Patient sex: M
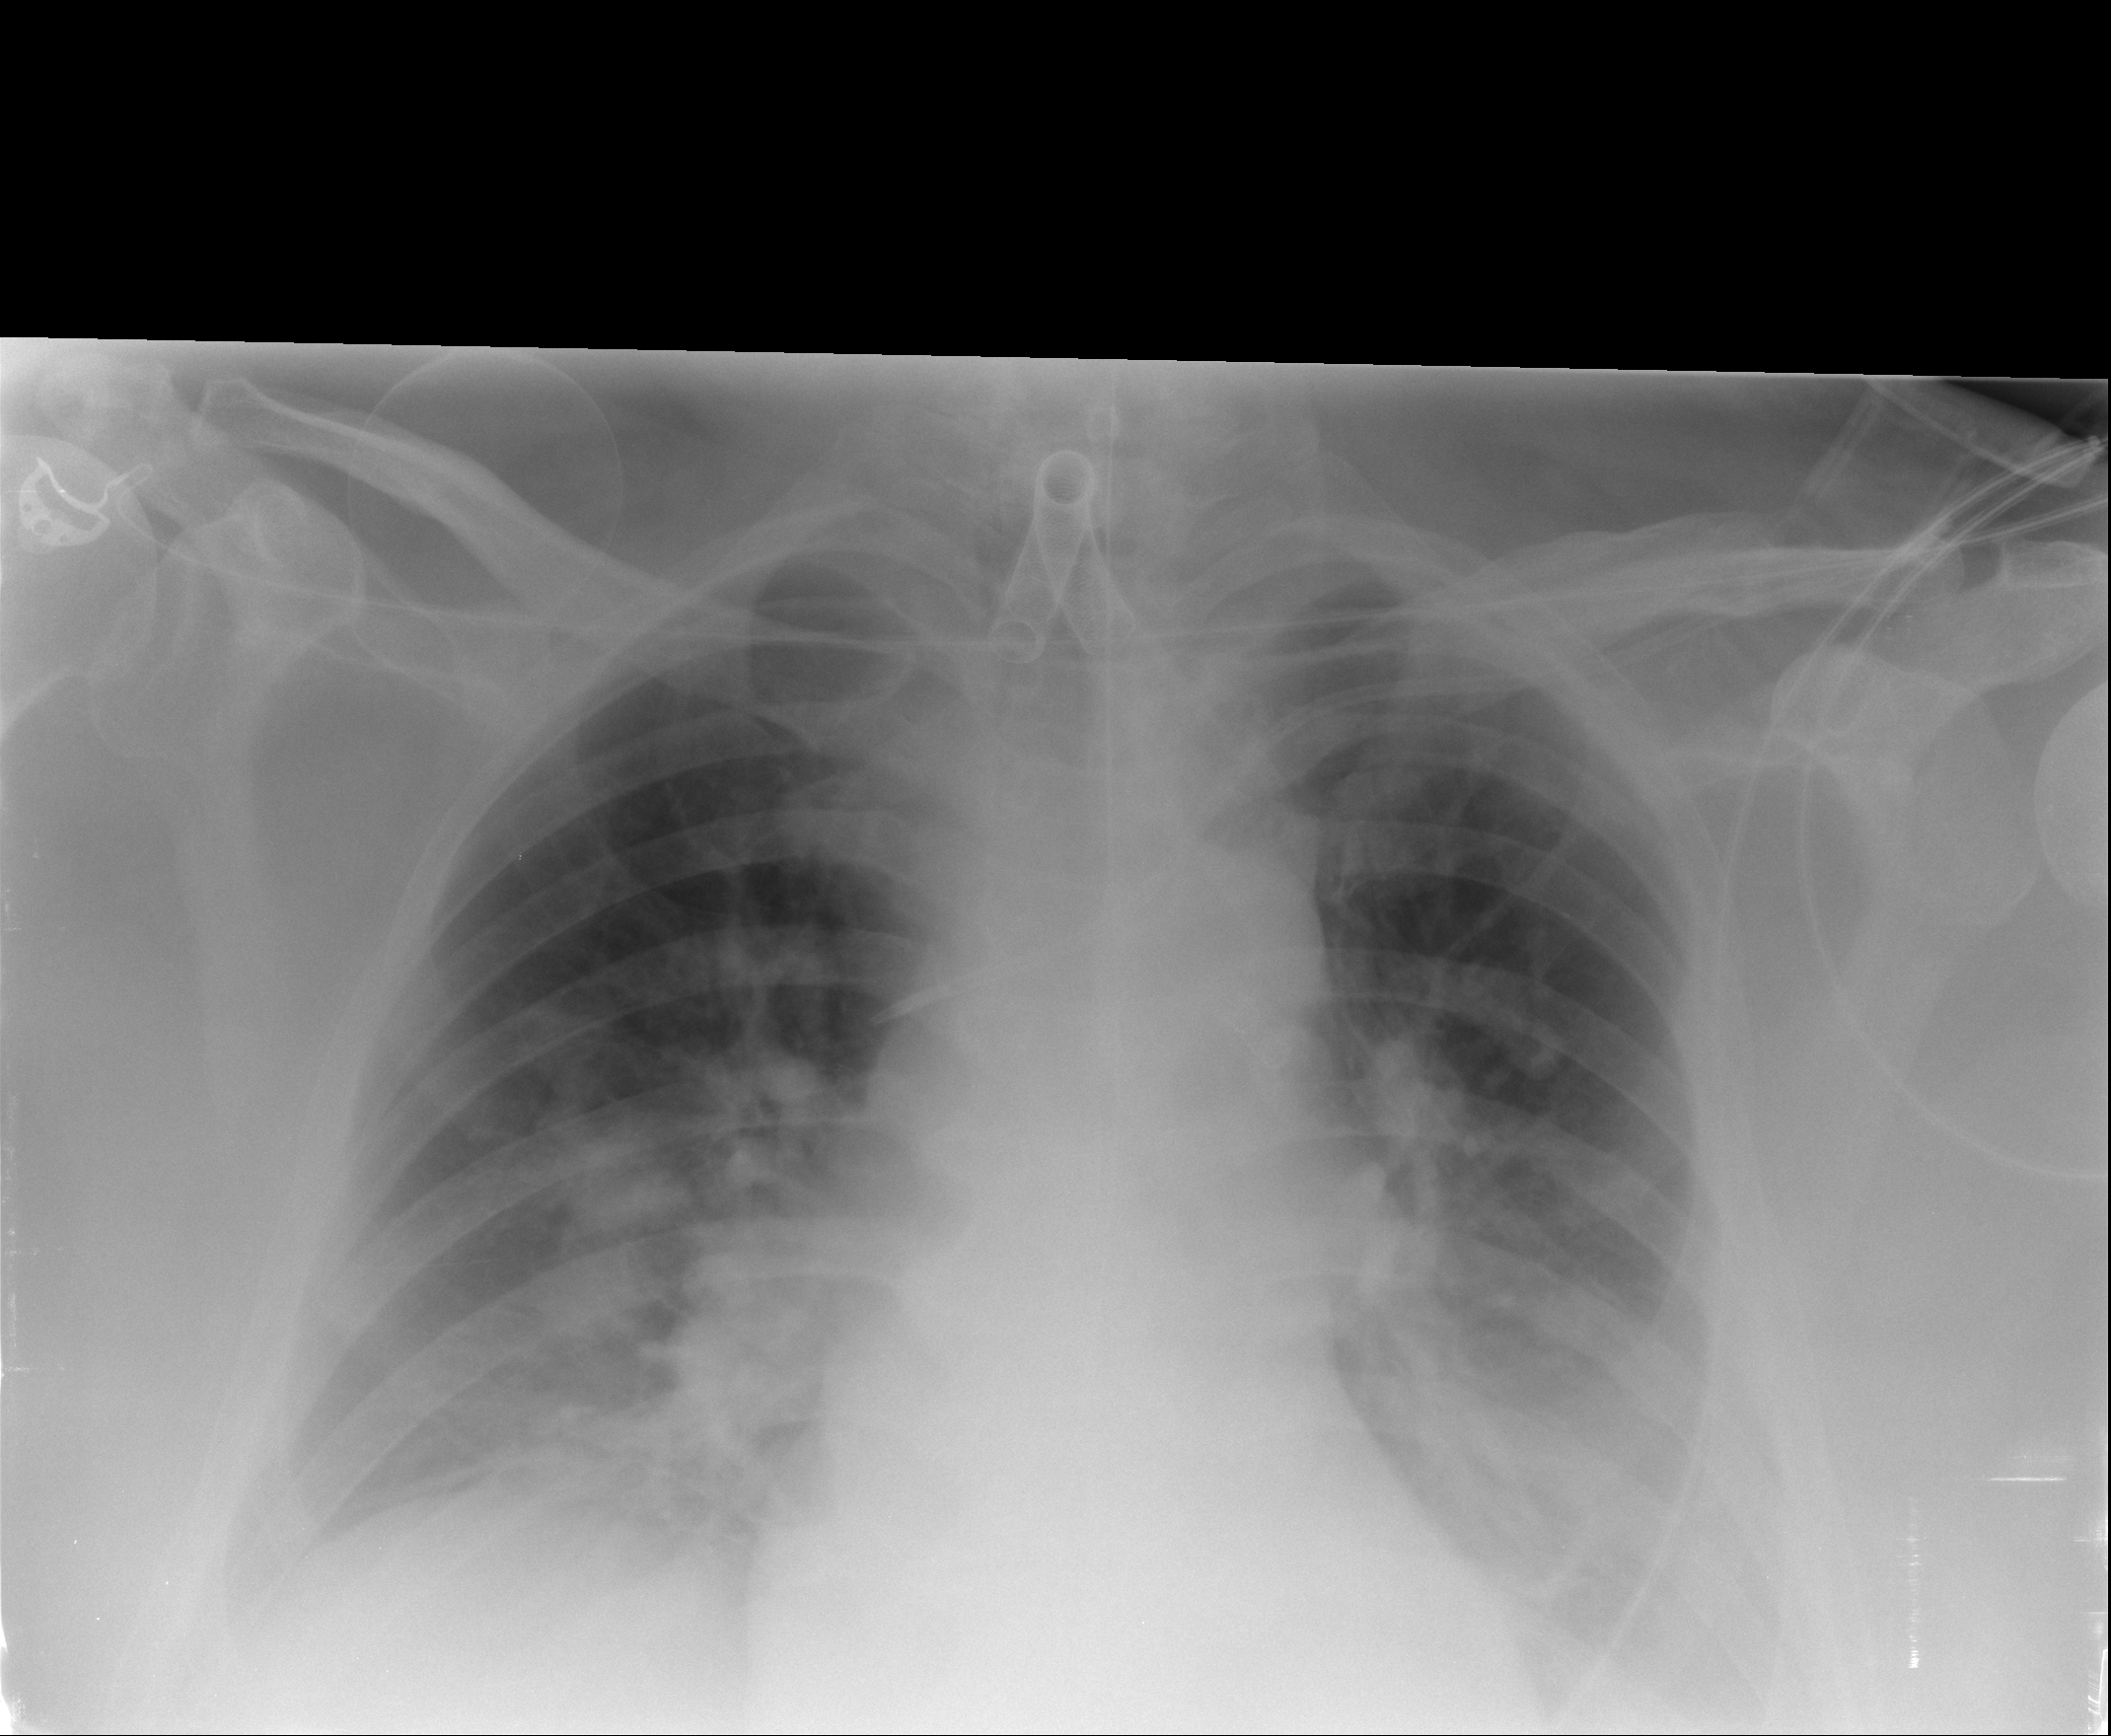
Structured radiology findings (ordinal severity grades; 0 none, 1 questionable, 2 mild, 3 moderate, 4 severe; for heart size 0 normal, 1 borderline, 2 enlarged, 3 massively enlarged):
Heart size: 0
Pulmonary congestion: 3
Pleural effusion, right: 2
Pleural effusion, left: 2
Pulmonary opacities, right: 2
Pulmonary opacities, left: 2
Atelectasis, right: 2
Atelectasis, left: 2